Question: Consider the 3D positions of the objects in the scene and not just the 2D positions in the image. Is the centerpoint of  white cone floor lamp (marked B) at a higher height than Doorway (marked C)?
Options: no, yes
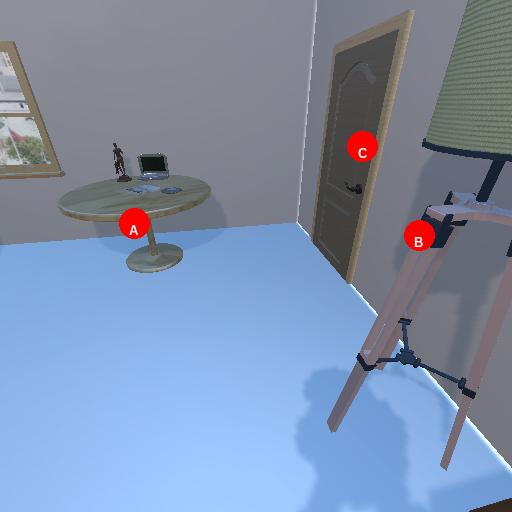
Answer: no